Field crop: maize
Growth stage: 1
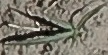
Species: sorghum